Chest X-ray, PA view. Patient: 42 years old, sex M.
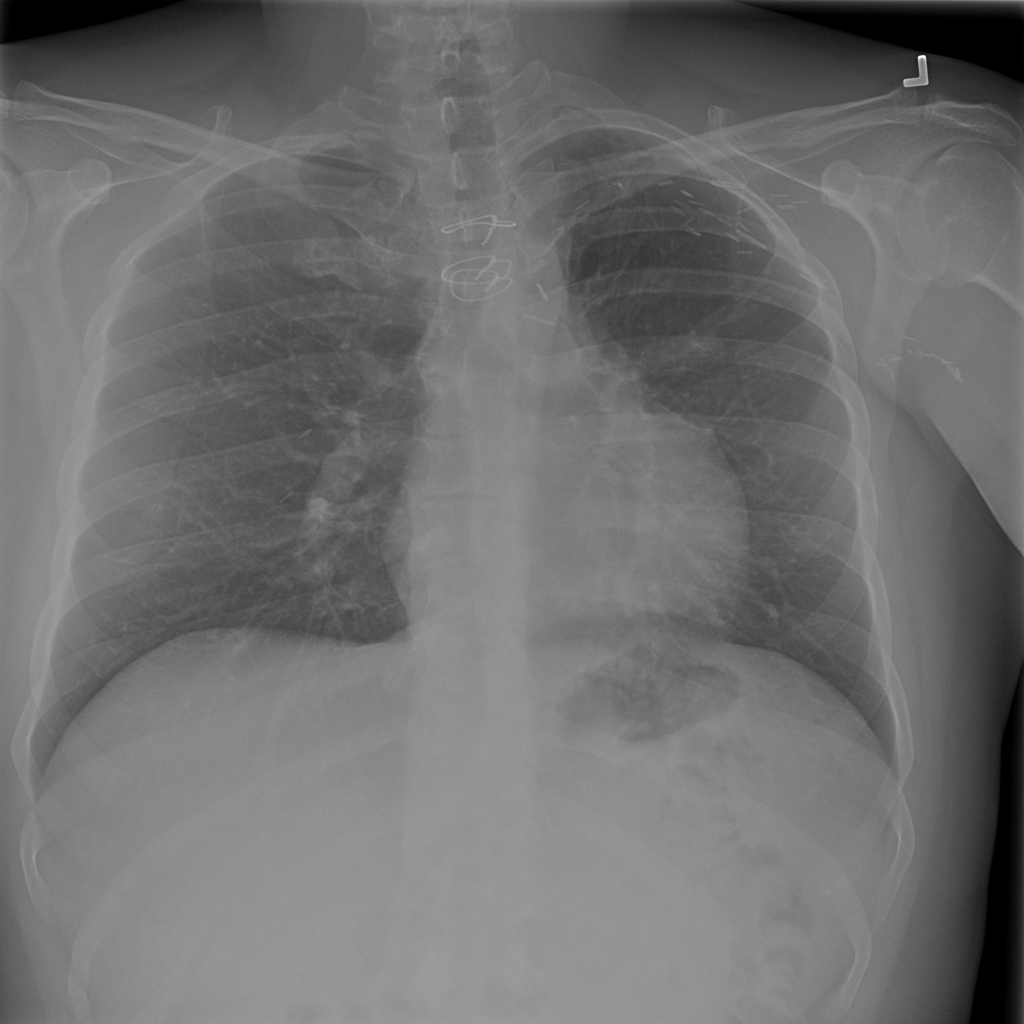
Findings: No Finding